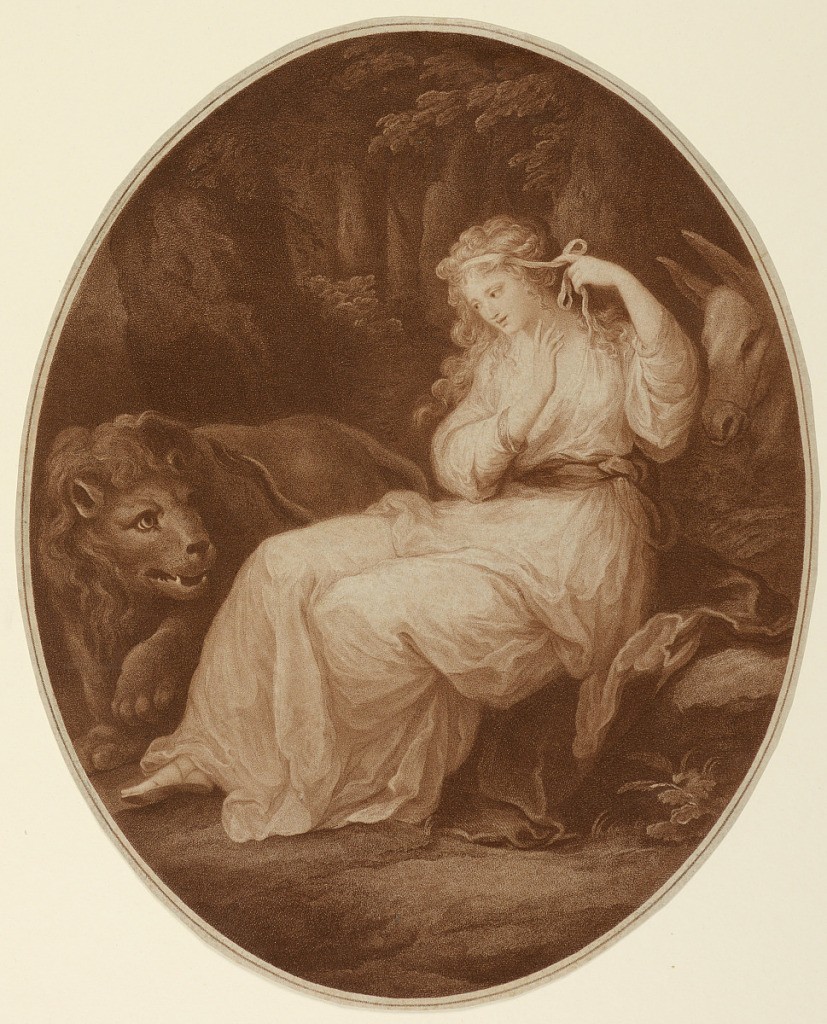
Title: Una and the Lion, from Spenser's "Faerie Queen"
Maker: Francesco Bartolozzi, Italian, active England, 1727–1815
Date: ca. 1780
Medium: Stipple engraving in sanguine ink on paper
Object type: Print
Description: Full-length figure of a woman, seated, turned toward the left. She is binding her hair with a ribbon. A lion is beside her, left; a donkey behind her. Narrow enframing border.